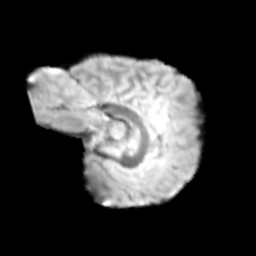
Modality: T2w
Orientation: sagittal
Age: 12
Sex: male
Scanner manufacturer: siemens
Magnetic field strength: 3 T
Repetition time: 3.8 s
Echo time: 0.07 s